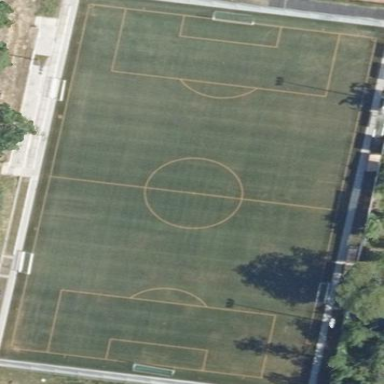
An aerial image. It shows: Soccer pitch for outdoor sports and leisure activities.